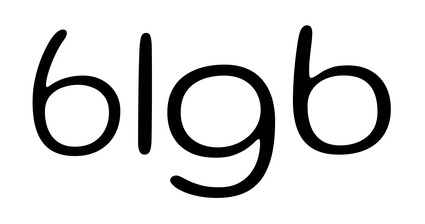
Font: Gluten_ExtraLight